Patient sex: M
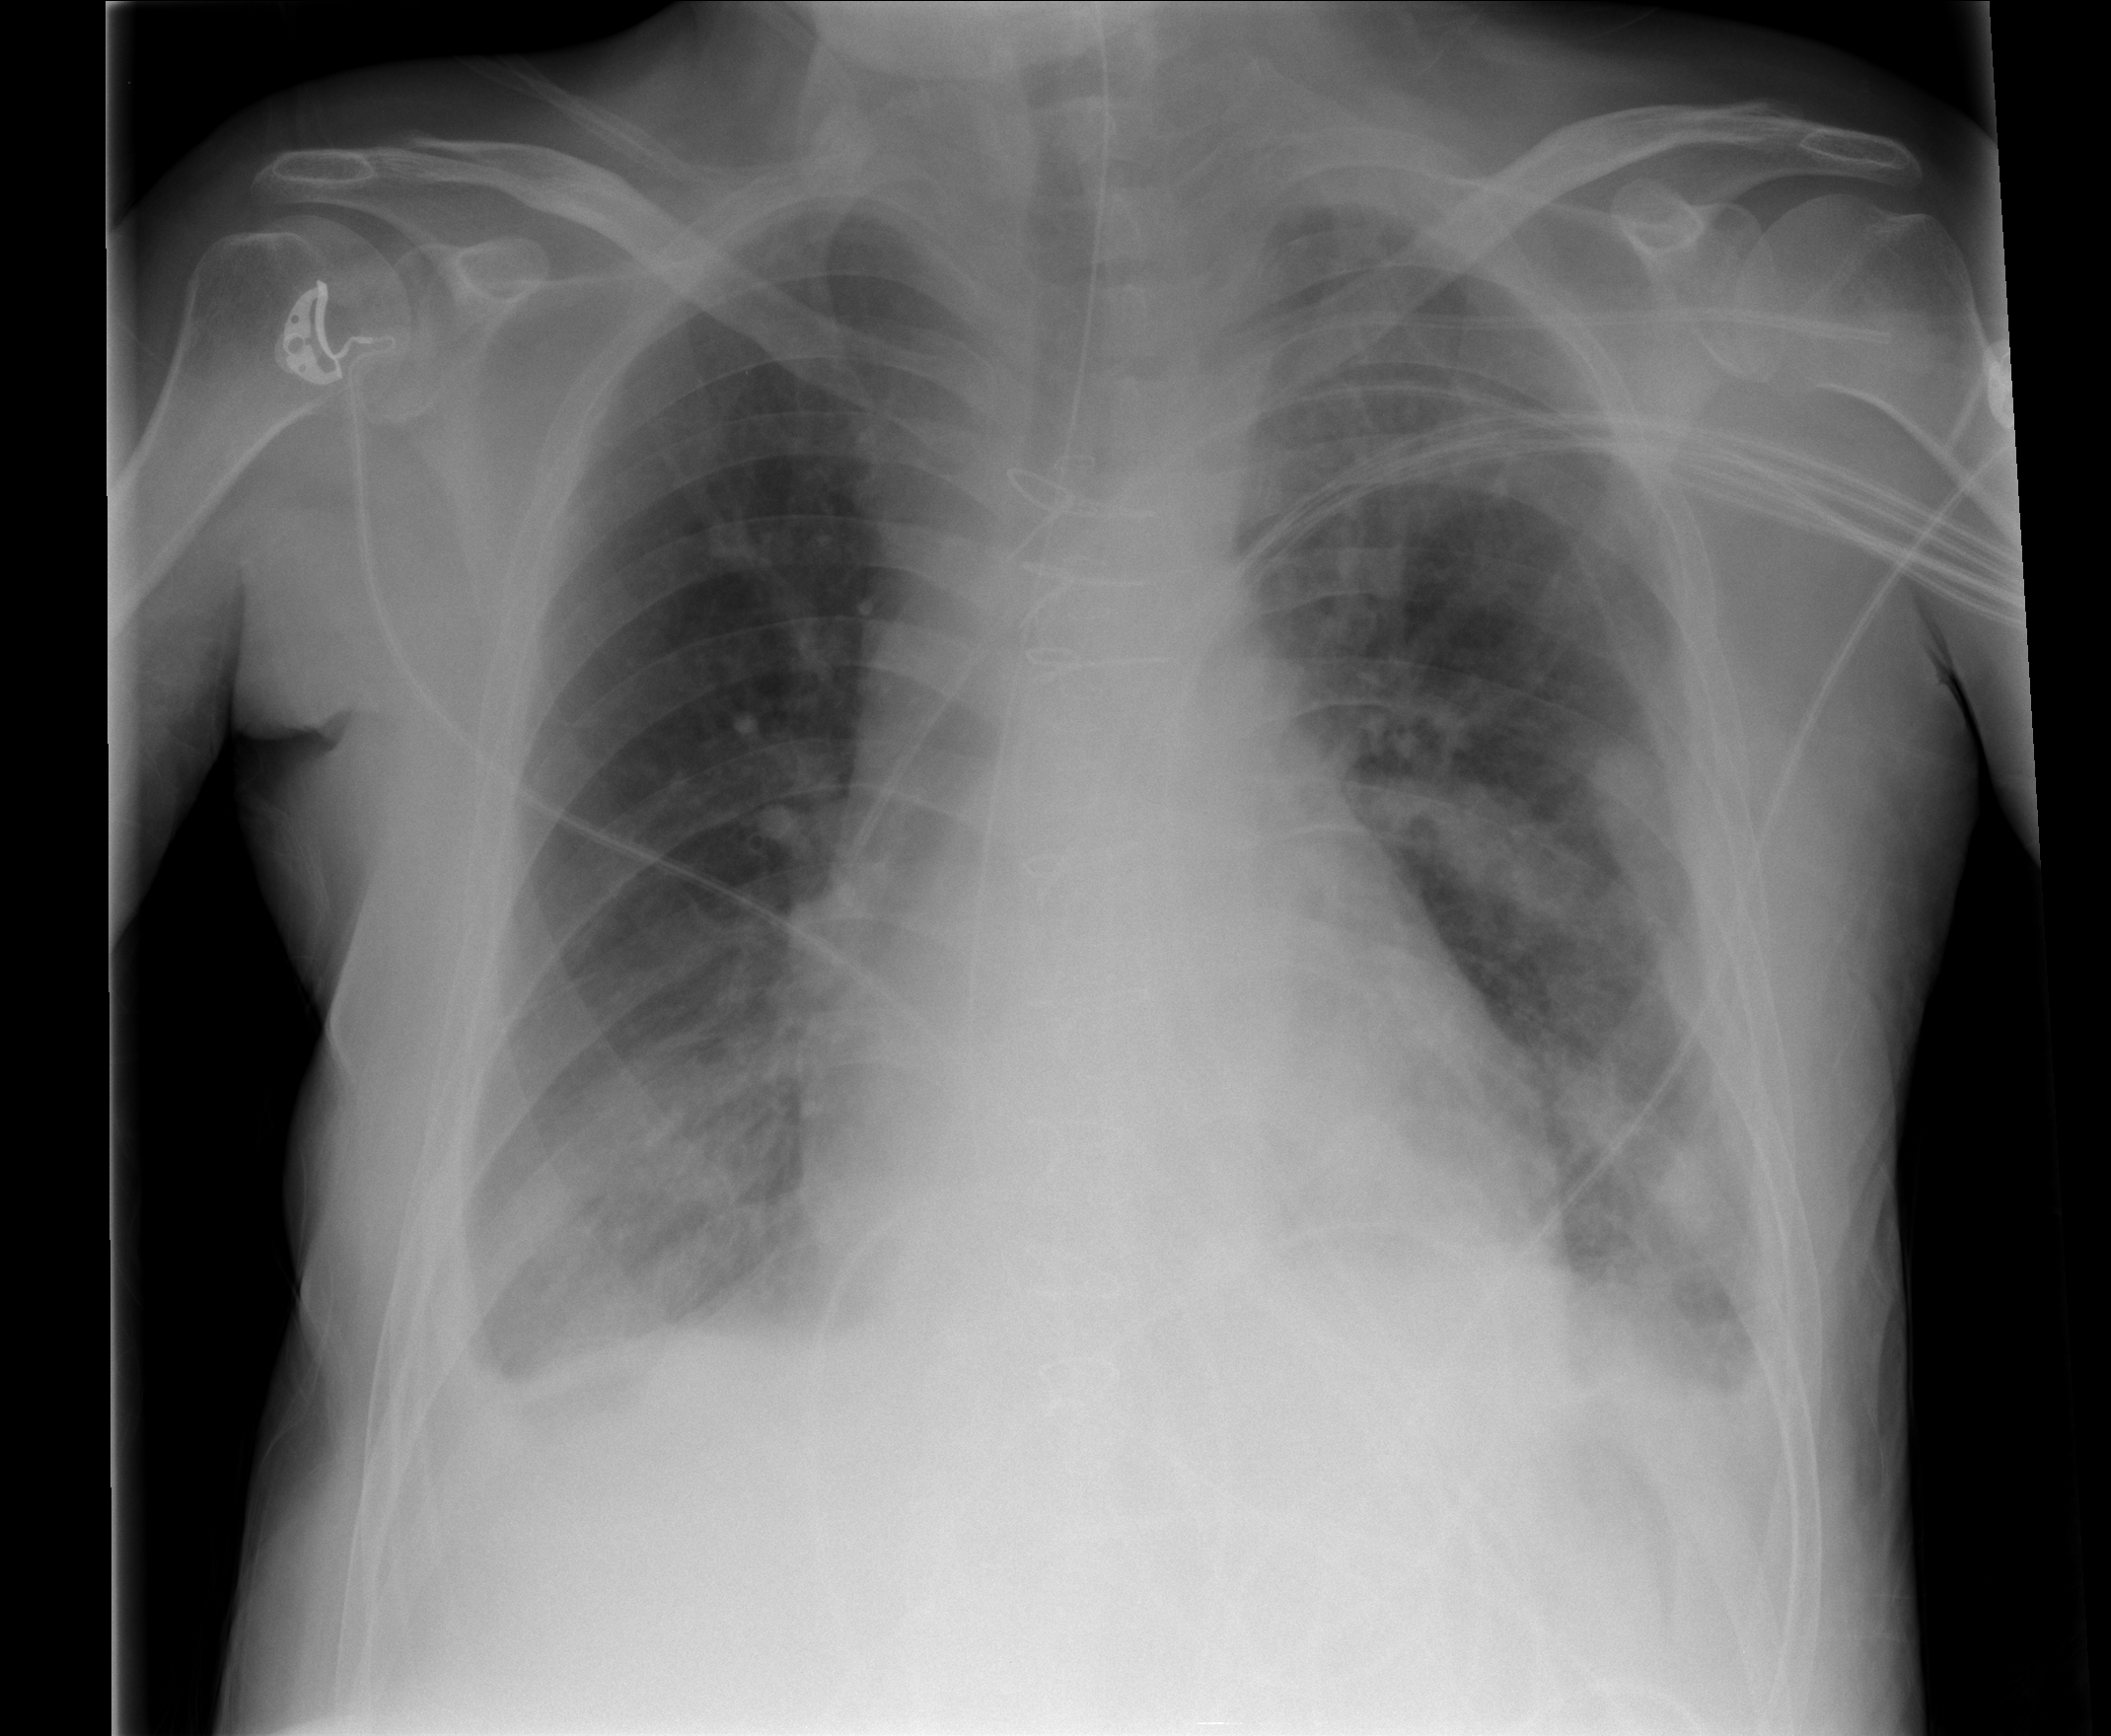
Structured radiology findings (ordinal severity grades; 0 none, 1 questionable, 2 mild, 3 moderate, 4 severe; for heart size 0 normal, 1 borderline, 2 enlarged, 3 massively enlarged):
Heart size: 2
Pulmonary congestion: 0
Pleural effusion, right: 2
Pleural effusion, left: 1
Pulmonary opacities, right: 2
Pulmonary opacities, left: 3
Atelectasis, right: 2
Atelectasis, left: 2